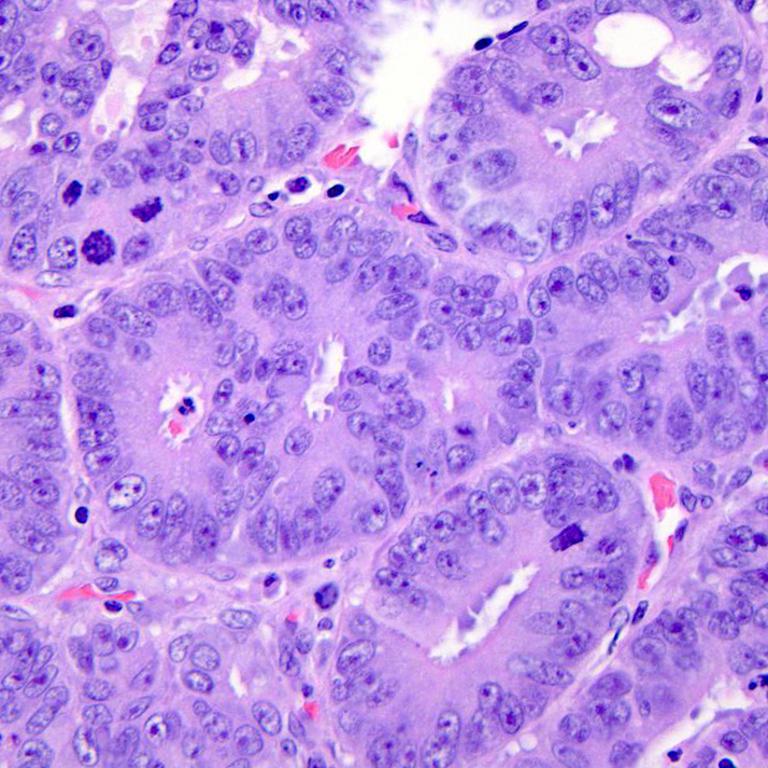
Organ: colon
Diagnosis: adenocarcinomas